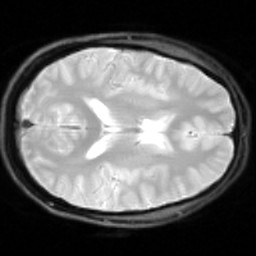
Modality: inplaneT2
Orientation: axial
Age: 20
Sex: male